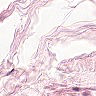
Metastatic tissue present: no